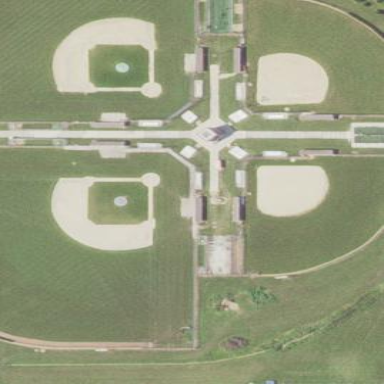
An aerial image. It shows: Softball pitch for leisure land activities.